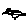
Label: bird